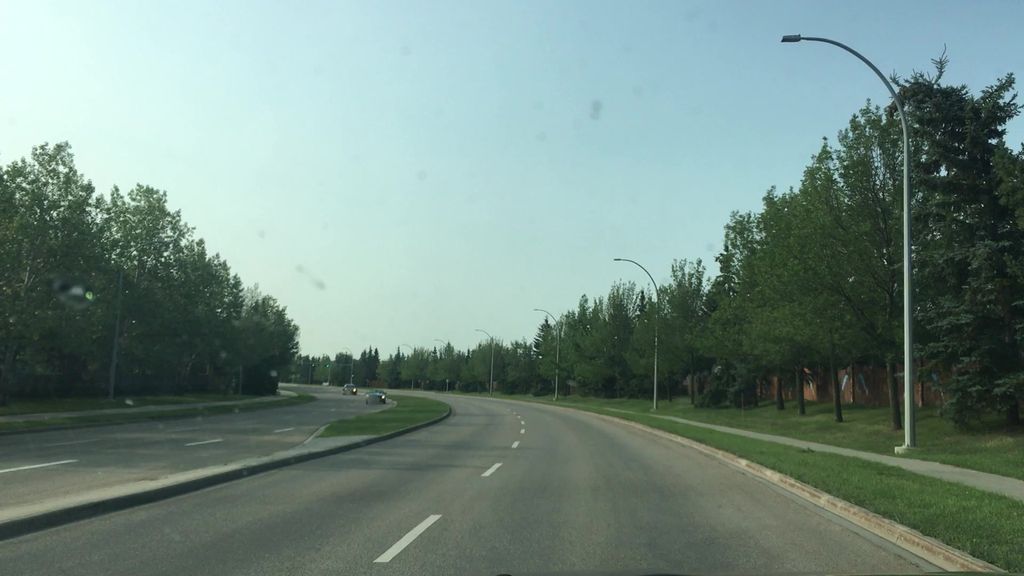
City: edmonton